Field crop: maize
Growth stage: 2
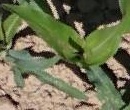
Species: maize